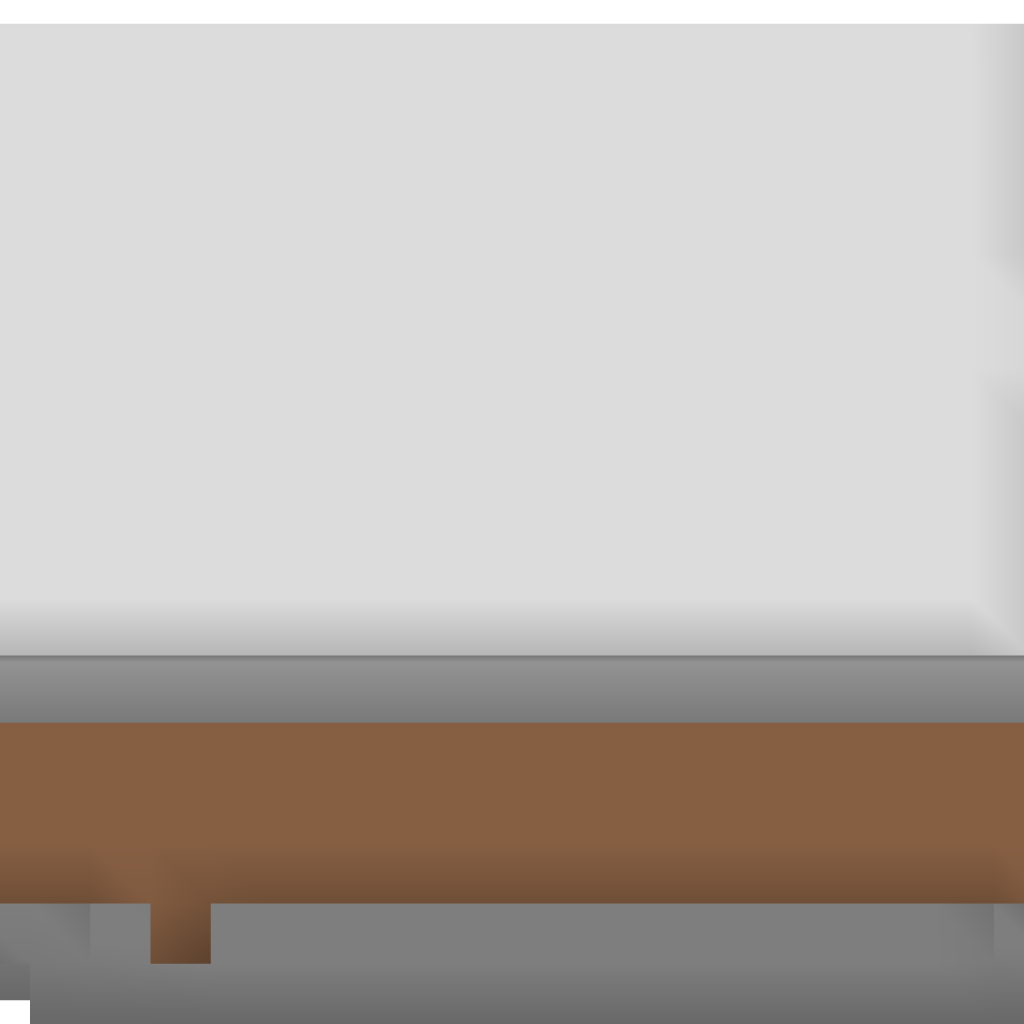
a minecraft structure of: Redstone Powered Shop.